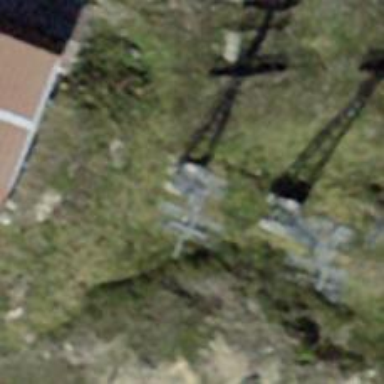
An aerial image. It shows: Pylon used for aerialway.